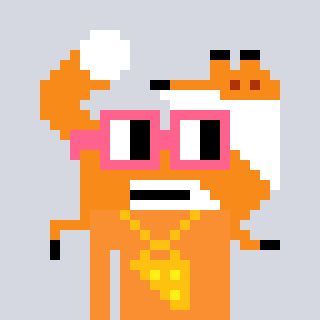
a pixel art character with square pink glasses, a fox-shaped head and a orange-colored body on a cool background